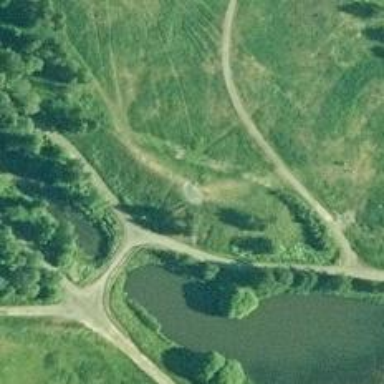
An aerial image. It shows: Disc golf tee area.